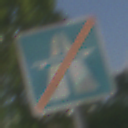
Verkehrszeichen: EndeAutbahn
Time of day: Midday
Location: Outdoor (RoadRail)
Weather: PartlyCloudy
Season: NotSpecified
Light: Natural